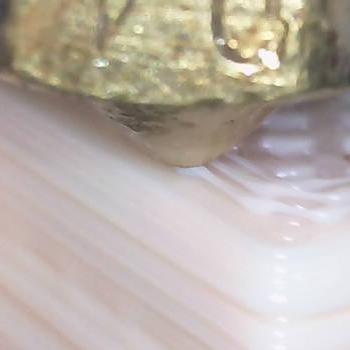
Flow rate: 37%